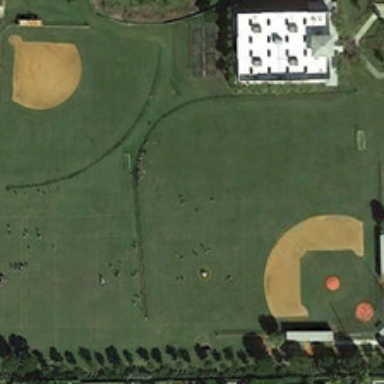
Two baseball fields are surrounded by green trees .